Field crop: maize
Growth stage: 2
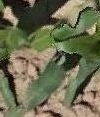
Species: maize